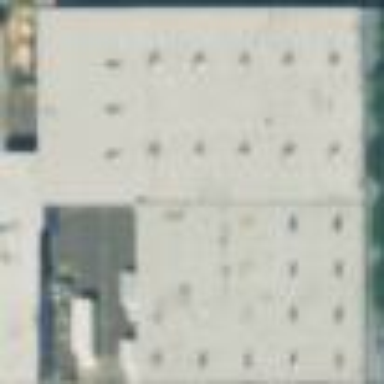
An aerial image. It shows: Trading shop located within building.